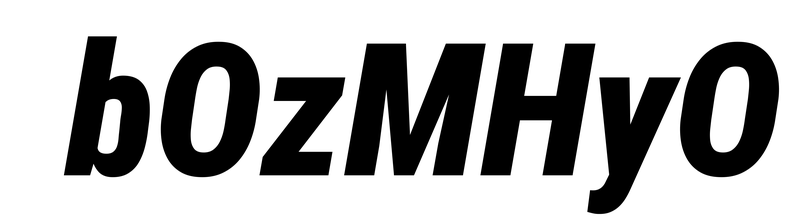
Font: Roboto-Italic_Condensed_Black_Italic